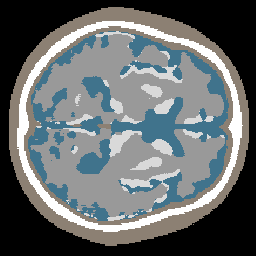
Label: no_lesion